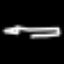
Label: pencil